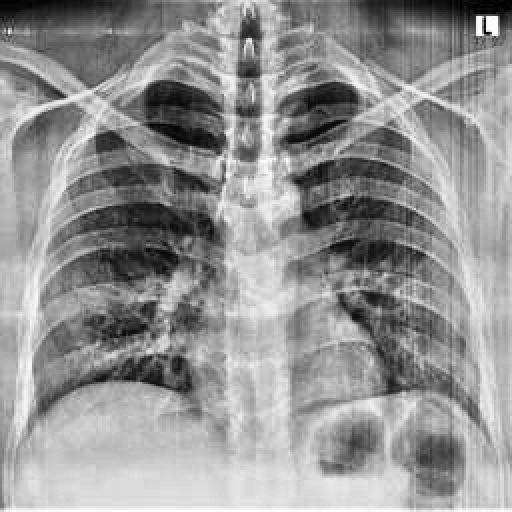
Finding: NORMAL